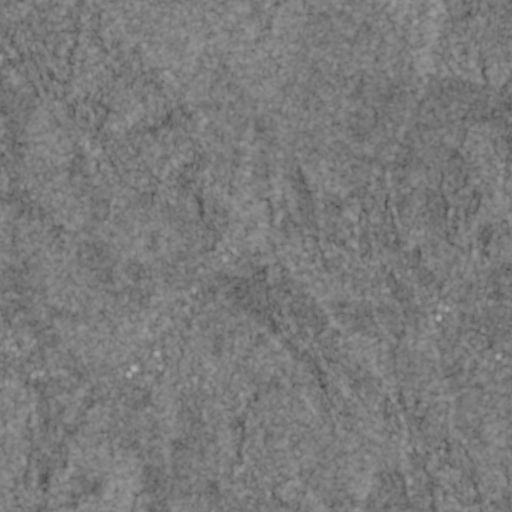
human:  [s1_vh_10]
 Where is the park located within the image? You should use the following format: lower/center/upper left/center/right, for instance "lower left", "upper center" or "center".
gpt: The park is located in the center left of the image.
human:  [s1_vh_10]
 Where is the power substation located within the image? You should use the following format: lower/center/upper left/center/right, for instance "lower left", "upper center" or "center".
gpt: The power substation is located in the lower left of the image.
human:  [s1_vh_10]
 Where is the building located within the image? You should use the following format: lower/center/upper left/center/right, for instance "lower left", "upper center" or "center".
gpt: There is no building in the image.

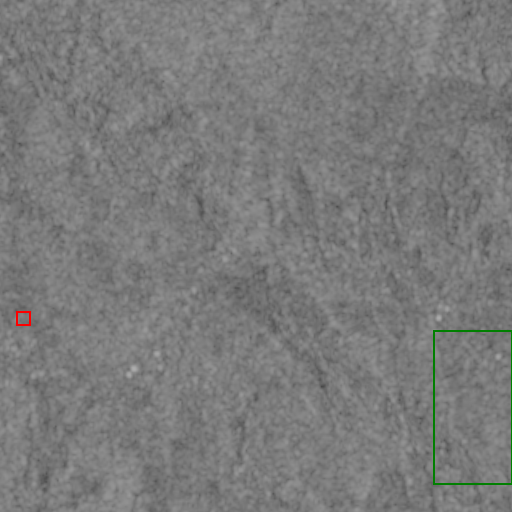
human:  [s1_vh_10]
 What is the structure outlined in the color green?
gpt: The structure outlined in green is a crop field.
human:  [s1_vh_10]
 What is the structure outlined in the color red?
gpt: The structure outlined in red is a park.
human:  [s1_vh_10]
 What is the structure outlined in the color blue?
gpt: There is no blue outline.